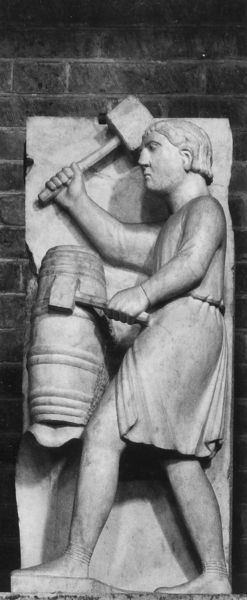
Titel: Monatsarbeiten, Jahreszeiten
Standort: Parma, Baptisterium (EU - I - Emilia-Romagna)
Schlagwörter: mann, stein, steine, figur, arbeit, skulptur, statue, relief, zwei, mauer, arbeiter, detail, barfuss, fugen, schlag, fass, schläger, handwerker, hammer, antik, fresko, trommler, schlagen, schmied, fassmacher, schlägel, halbrelief, hämmer, böttcher, böttchern